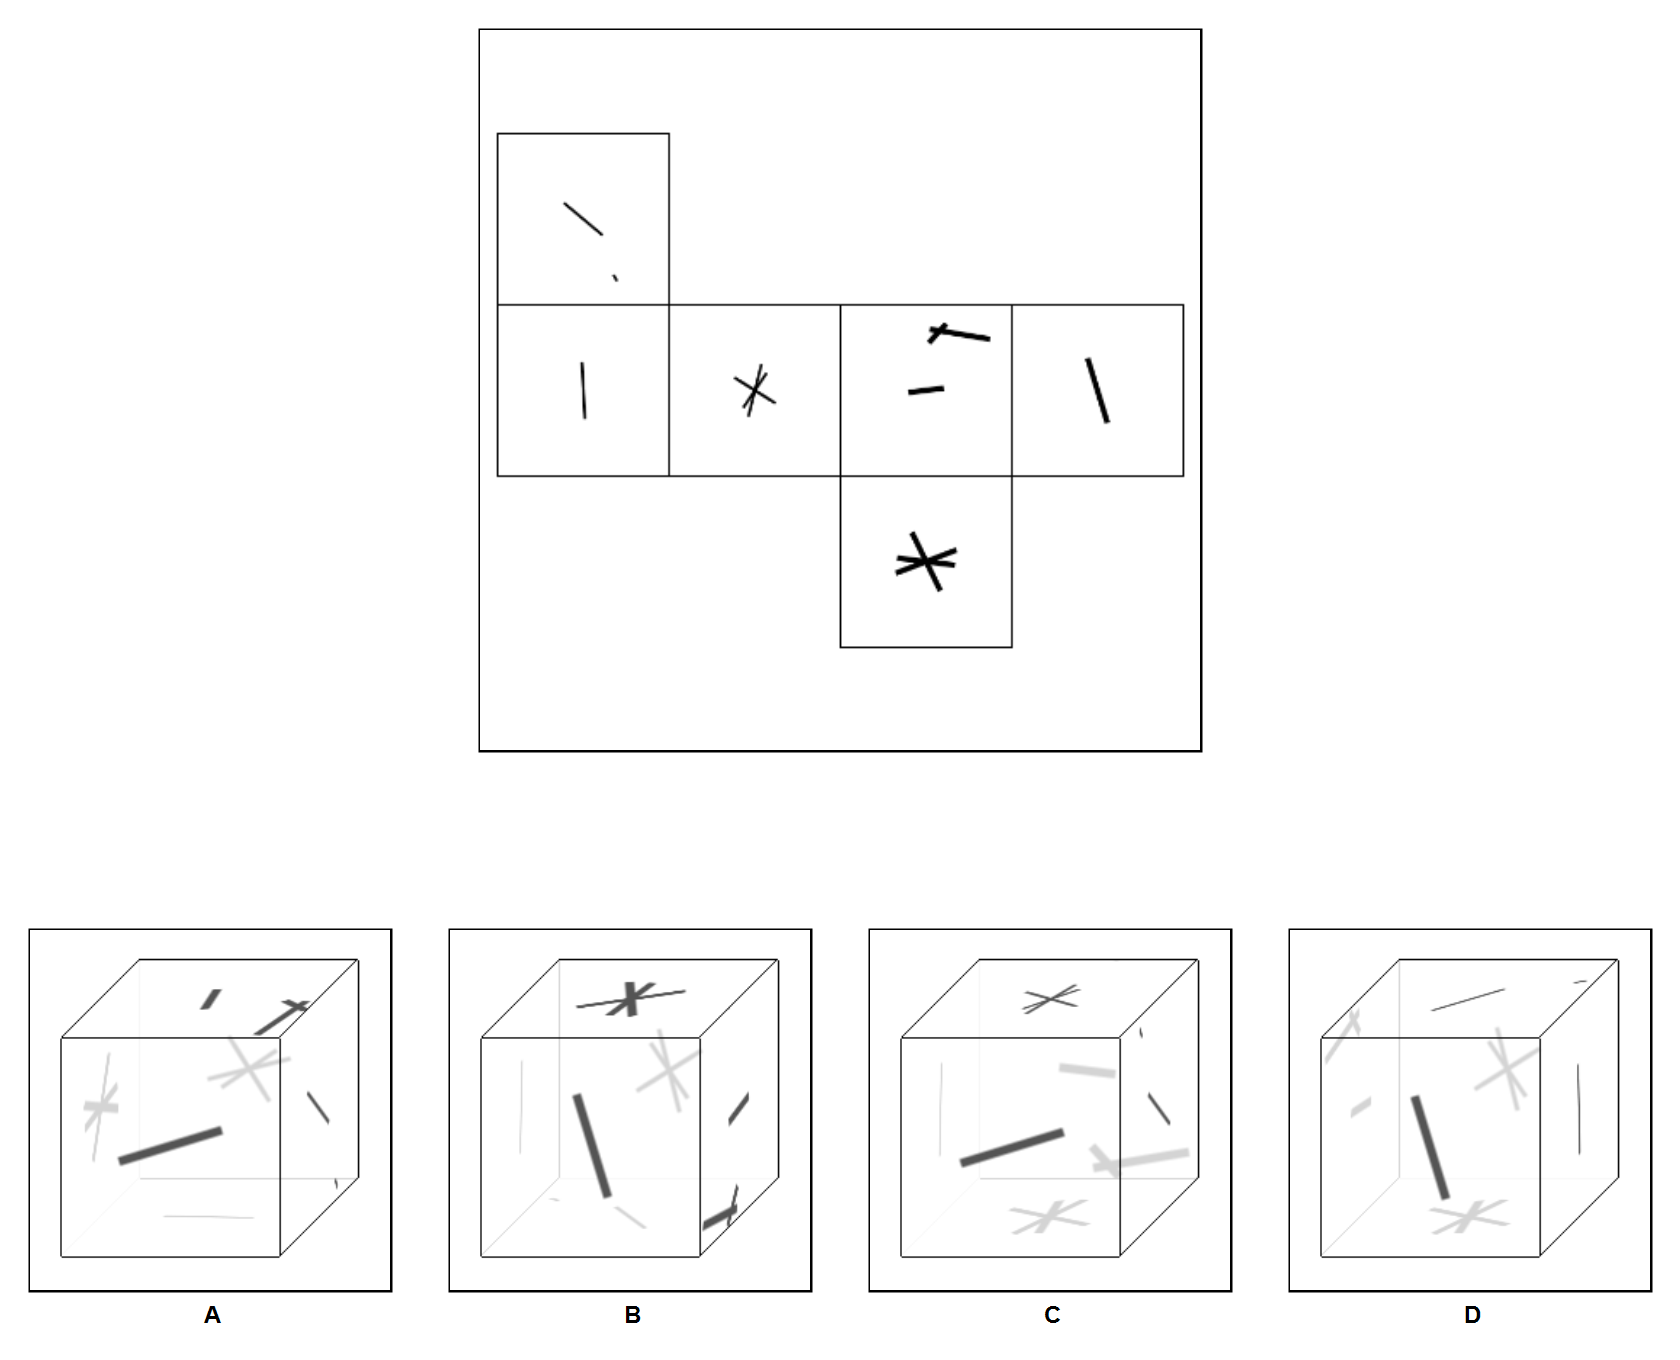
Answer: C